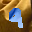
Label: 9